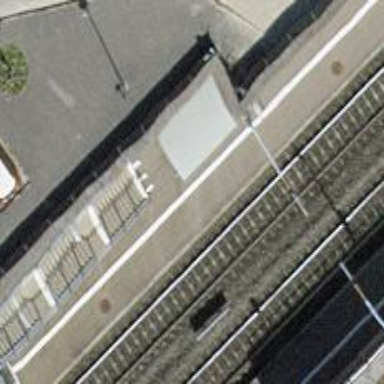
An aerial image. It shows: Public transport shelter.